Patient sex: M
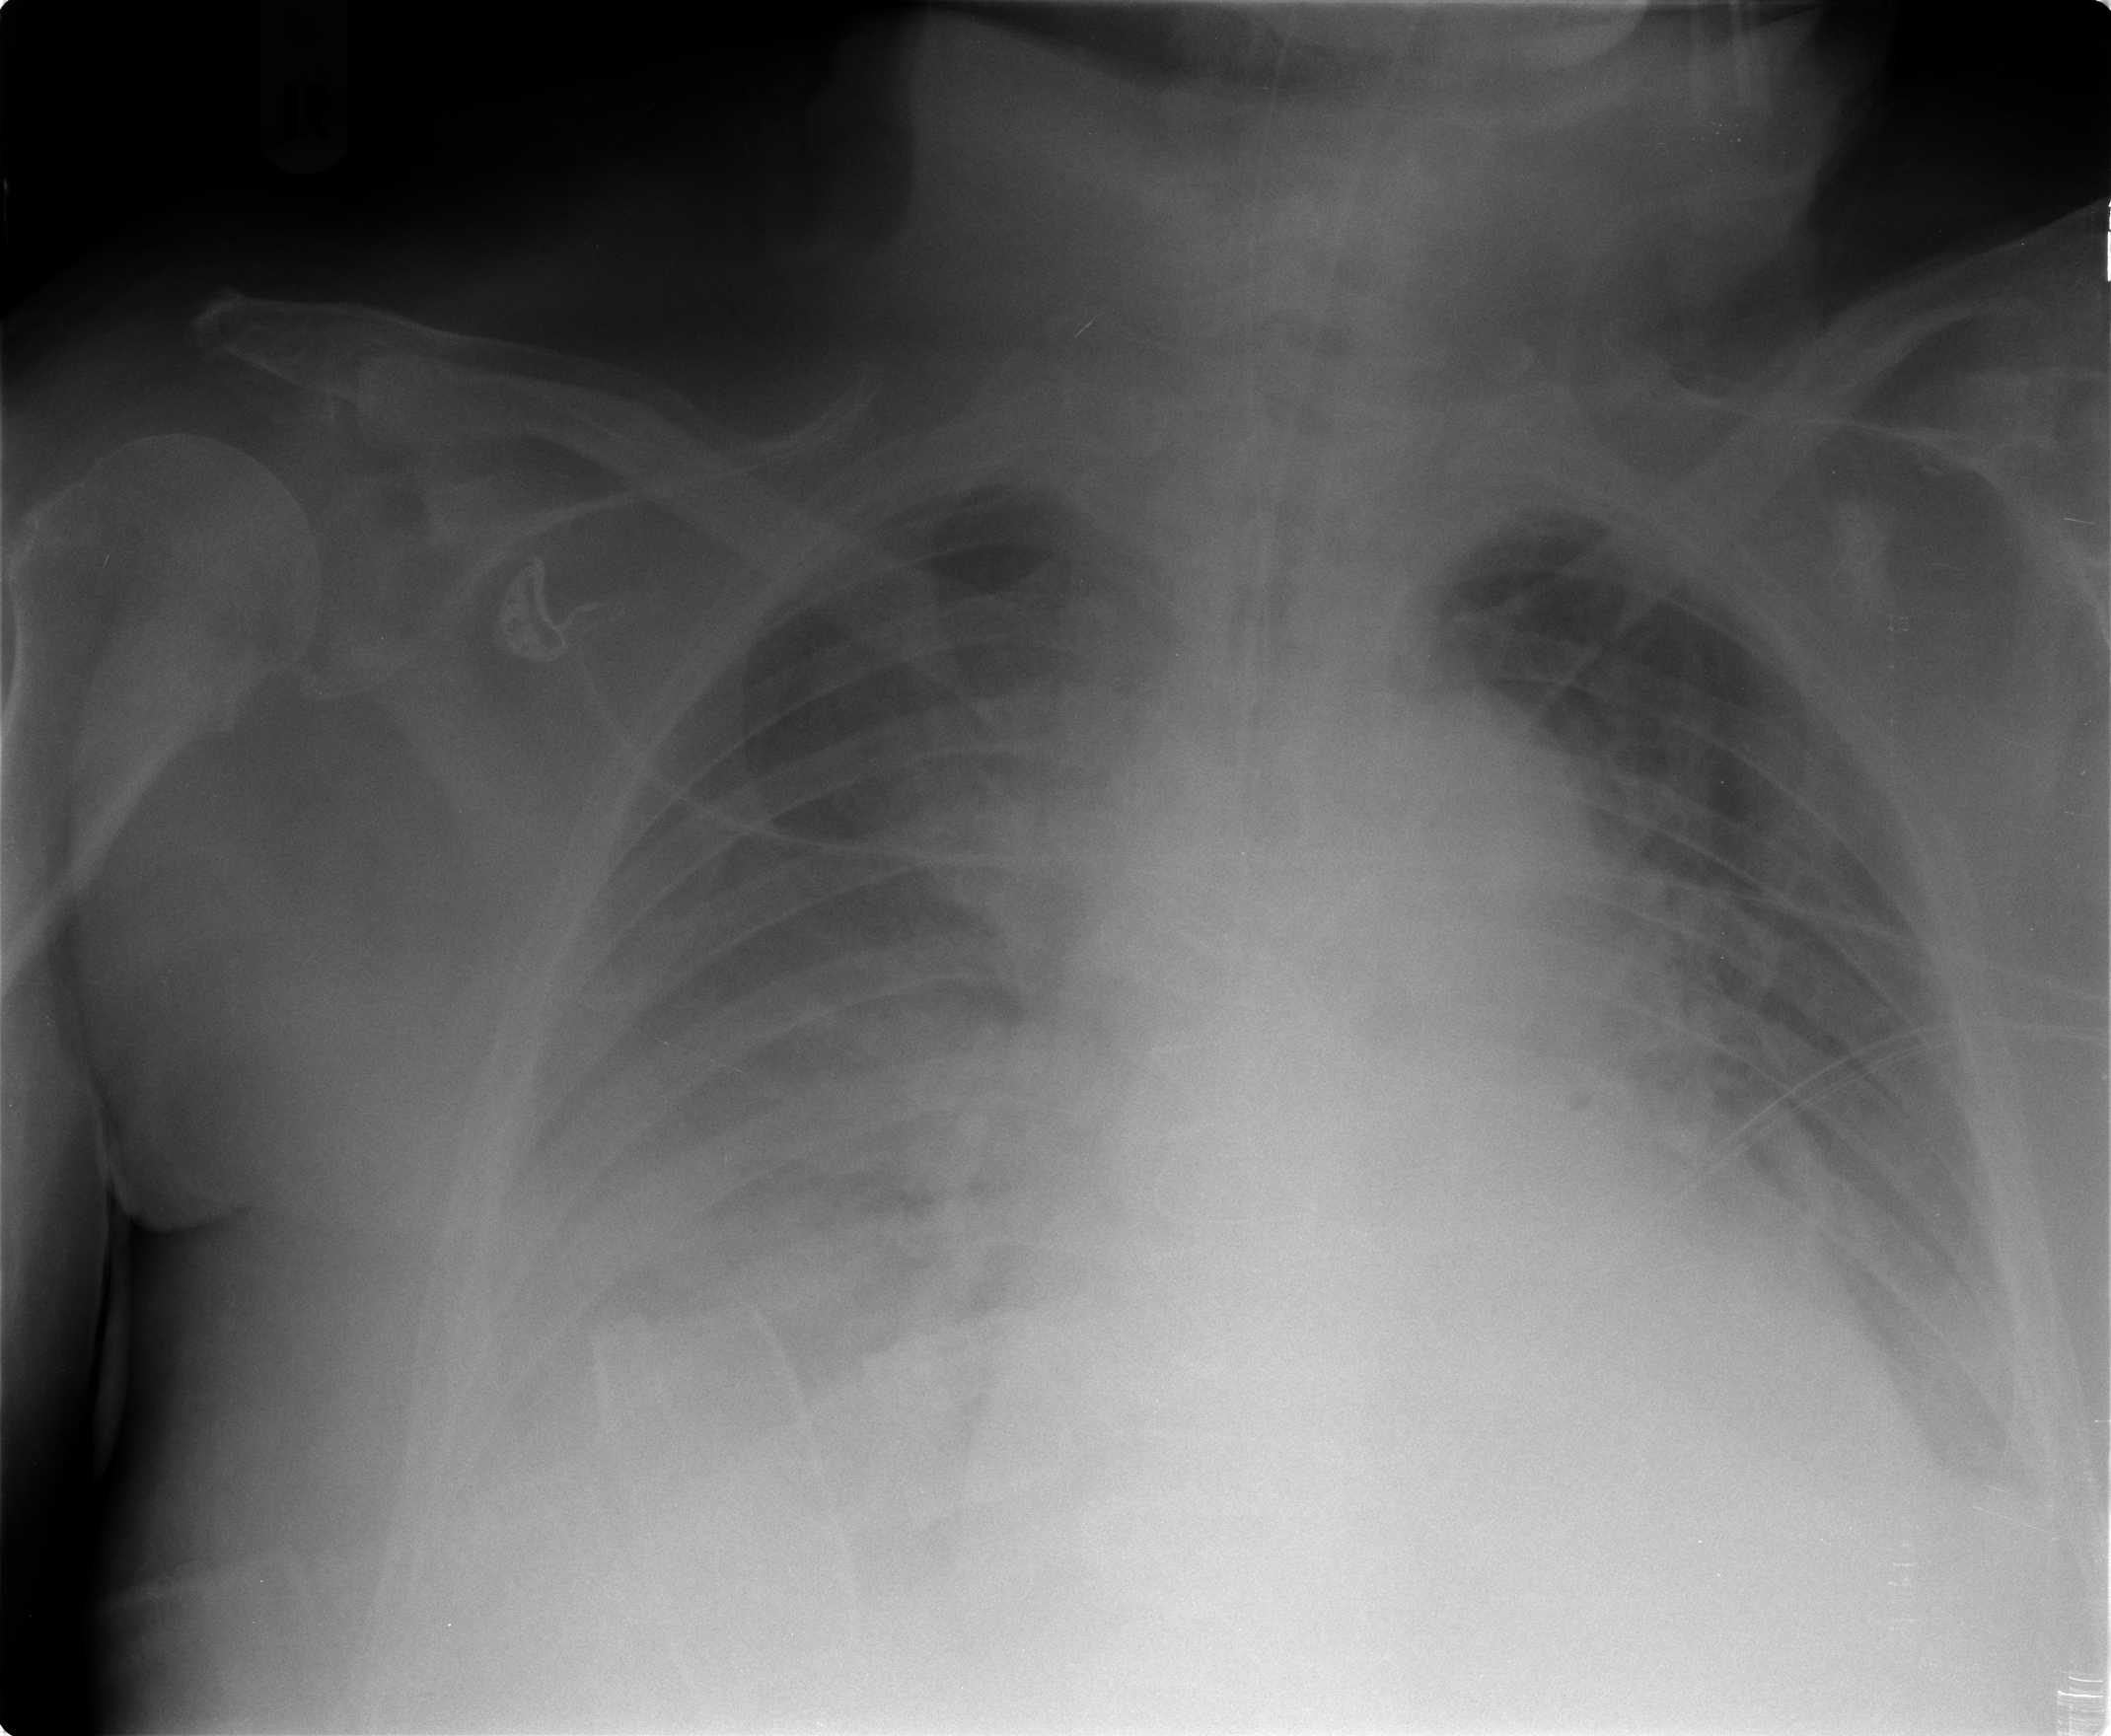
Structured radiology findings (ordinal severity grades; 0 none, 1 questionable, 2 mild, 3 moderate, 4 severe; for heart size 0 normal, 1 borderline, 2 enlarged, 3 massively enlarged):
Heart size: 2
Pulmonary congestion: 2
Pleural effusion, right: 2
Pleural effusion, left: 2
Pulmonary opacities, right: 0
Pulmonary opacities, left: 0
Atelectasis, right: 2
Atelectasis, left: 2